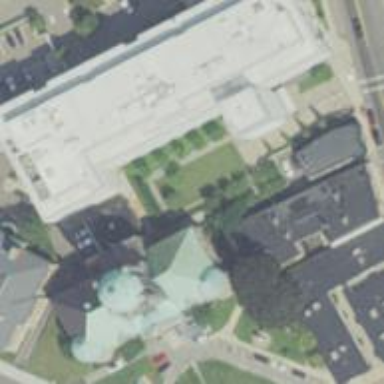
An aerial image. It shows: Courthouse building.